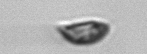
Label: Cryptophyta